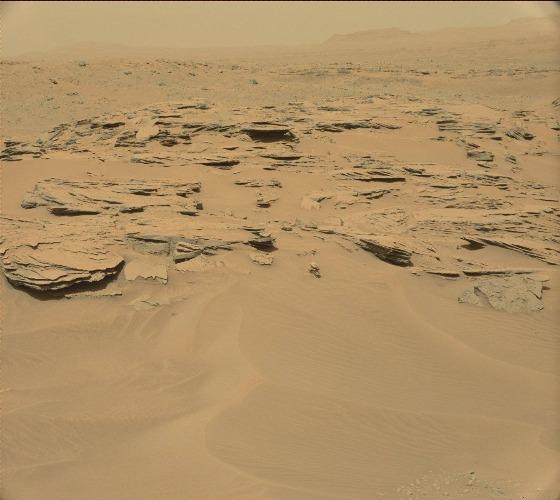
Terrain classes present: Bedrock, Gravel / Sand / Soil, Rock, Sky / Distant Mountains